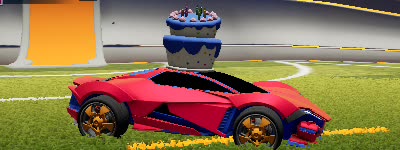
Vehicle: werewolf